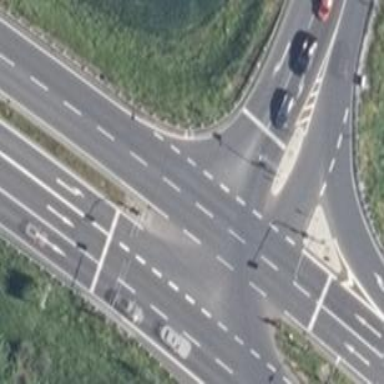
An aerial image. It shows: Asphalt motorway with primary highway classification.